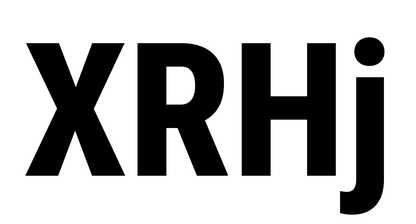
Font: Roboto_Condensed_ExtraBold